Question: Per screenshot below, there are two images.
The top image shows the report as it looks like when a user runs the report.
Notice the (+) sign. That + sign collapses the report and hides the values.
The bottom image shows the report when expanded.
To expand the report, the user must click the + sign which changes to - (minus sign) and displays the values within the report.

Is there a way to modify reportviewer to display reports as soon as a user runs it?
What we are trying to do is group surveys by Location.
Each location displays the surveys taken at that location, by various users and their test scores.
We are using VS2010 to build the reports.
Thanks in advance
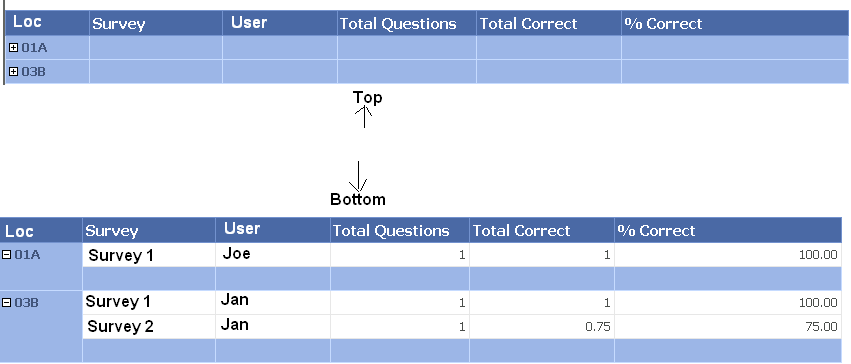
Answer: It looks like you already have the drilldown functionality set up correctly so you just need to make sure the items involved have certain attributes set appropriately when the report loads.
To get everything expanded by default, you need to make sure that the detail row's attribute is set to , i.e. show when the report loads, and the toggle item, i.e. the group textbox, has its set to , i.e. make sure the textbox has a sign when the report loads.